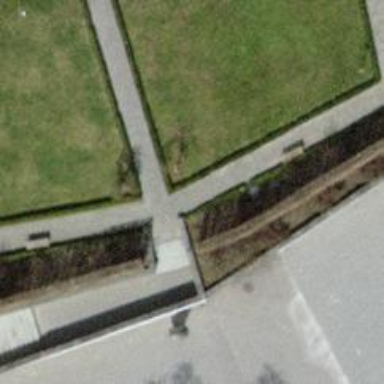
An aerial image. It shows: Retaining wall.